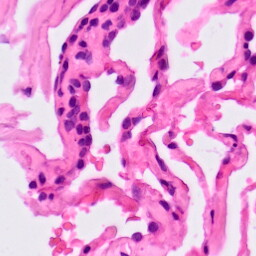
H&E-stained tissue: Lung